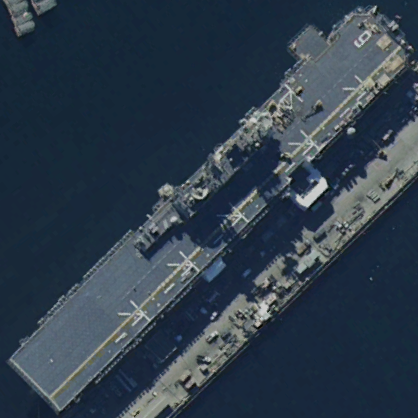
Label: assault